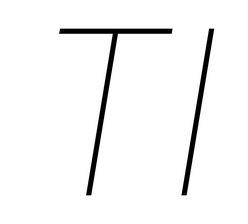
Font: Inter-Italic_Thin_Italic